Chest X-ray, PA view. Patient: 33 years old, sex F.
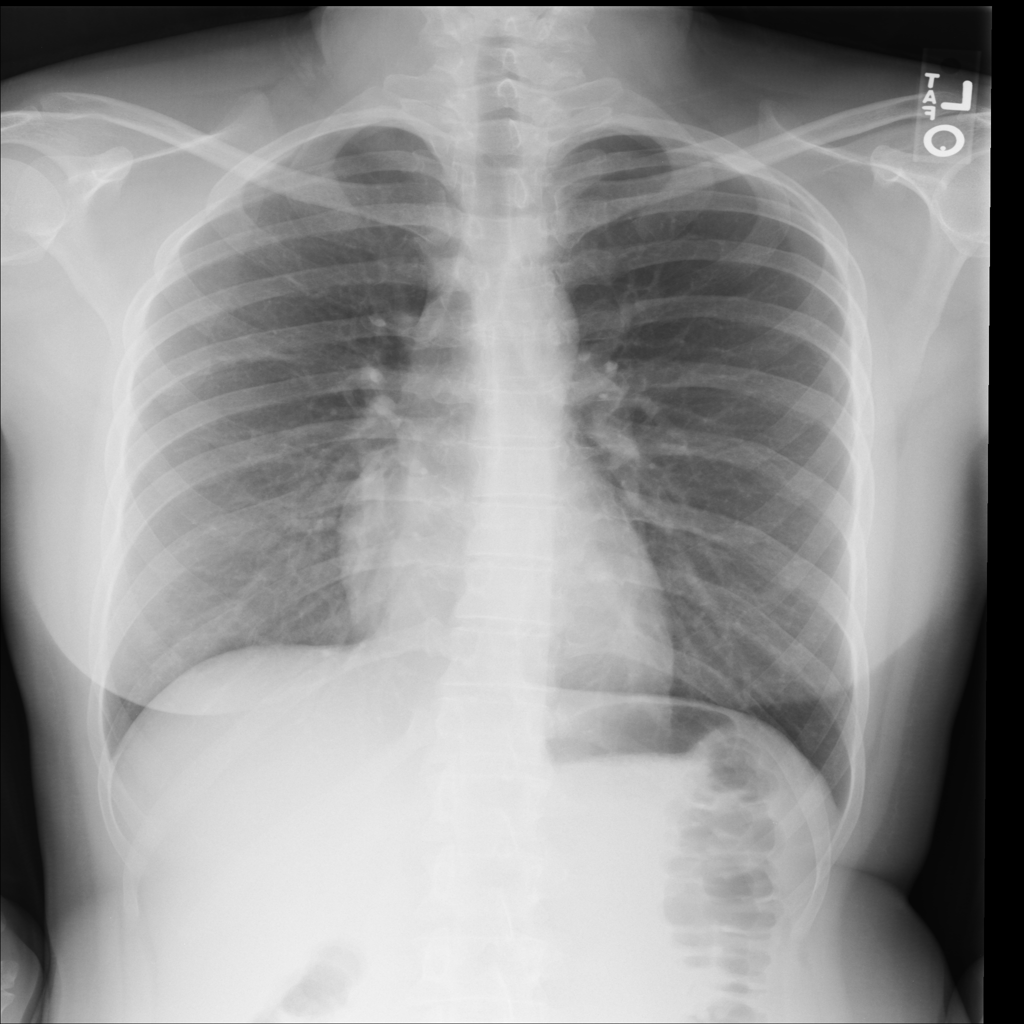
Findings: No Finding